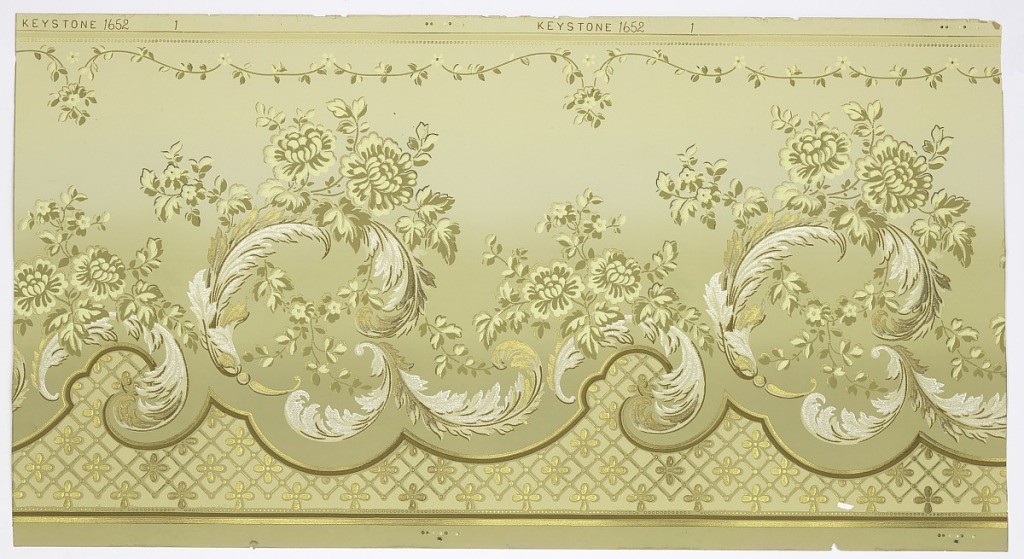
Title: Frieze
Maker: Keystone Wall-Paper Company
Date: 1905–1915
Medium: Machine-printed paper, liquid mica
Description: Floral bouquets, feather scrolls, and floral vining. Bottom has floral trellis inside a continuous wave-like shape, underneath which is a horizontal beading pattern and stripes. Top has stripes and horizontal beading pattern, with floral scroll vining underneath. Ground shades from beige-green to white to beige.
Printed in selvedge: Keystone 1652     1